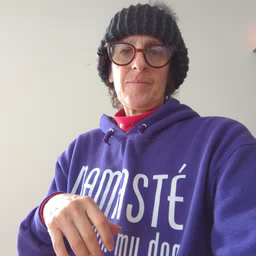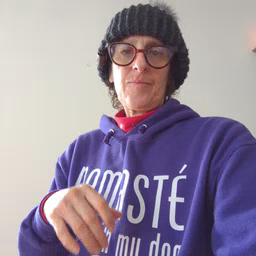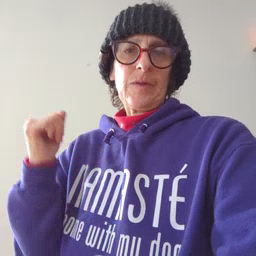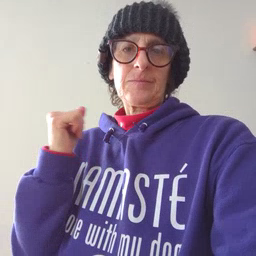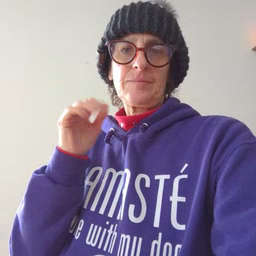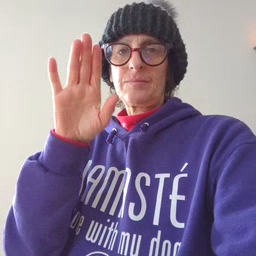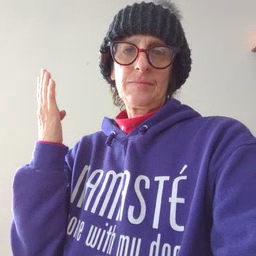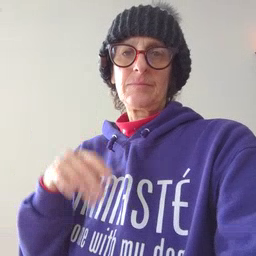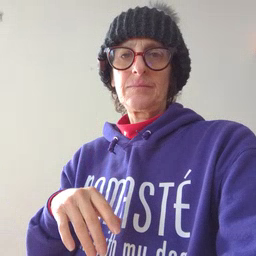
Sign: refrigerator